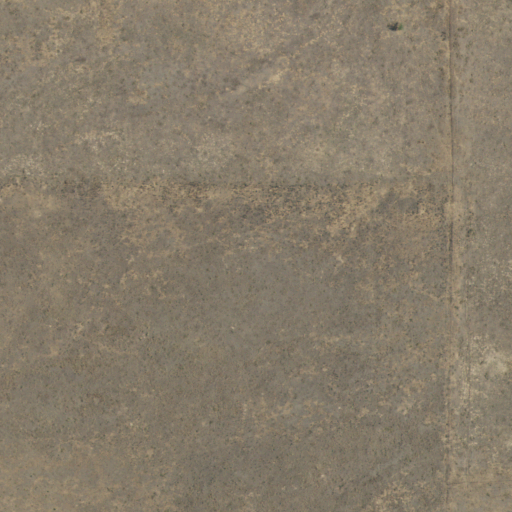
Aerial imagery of ridge(s) in New Mexico named Rardin Hill containing grassland and shrub